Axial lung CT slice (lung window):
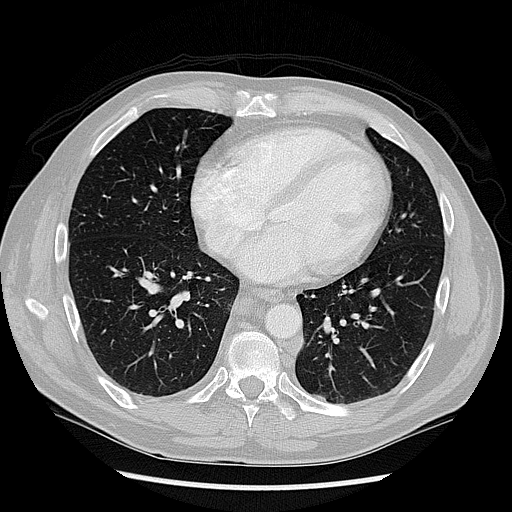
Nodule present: no